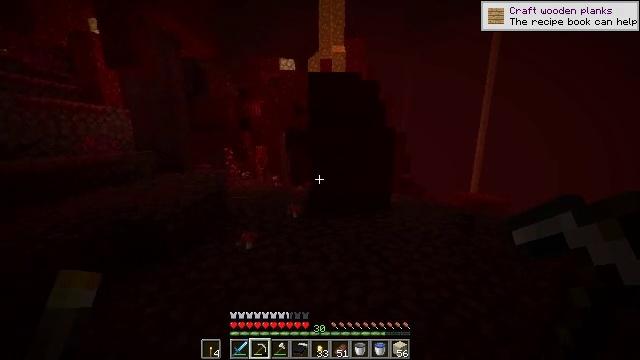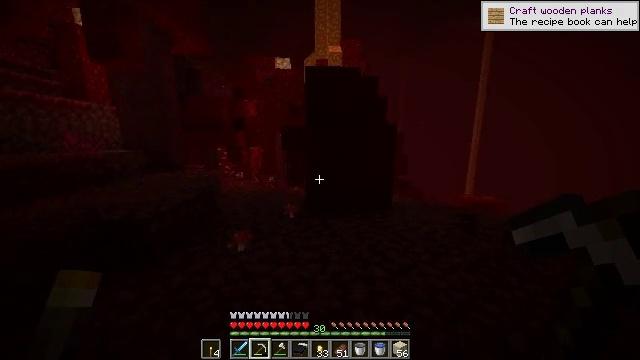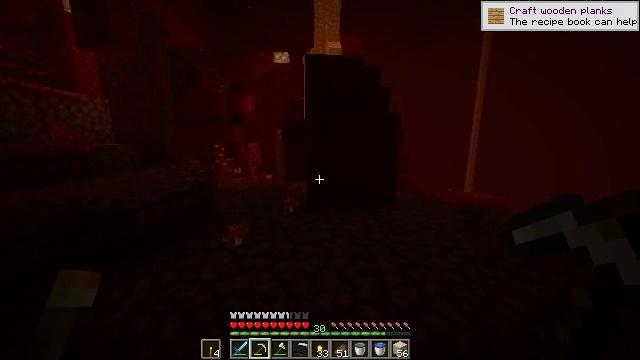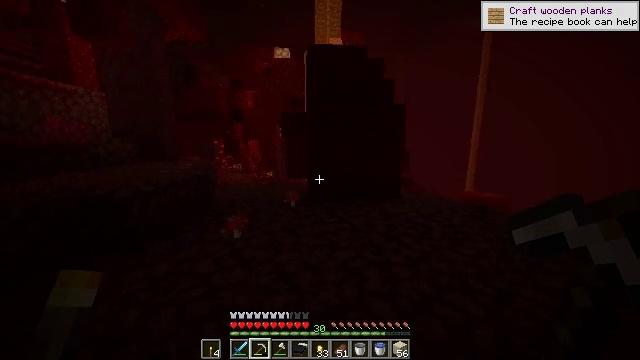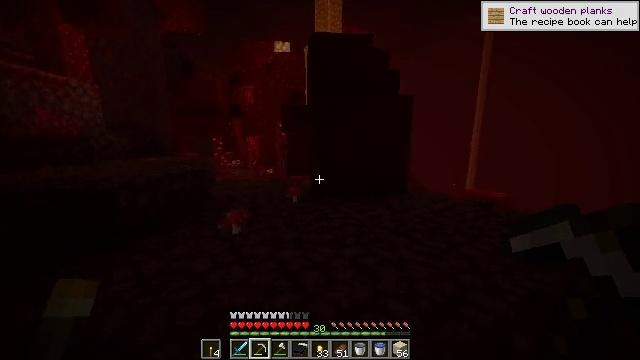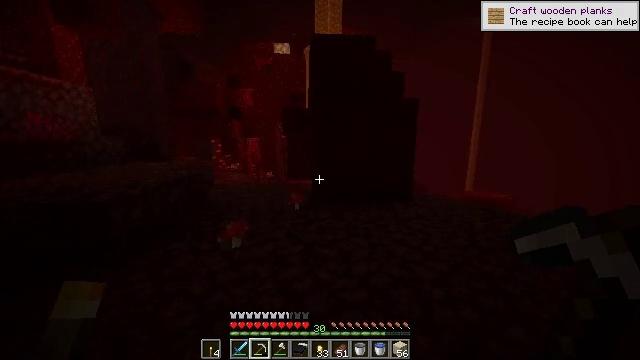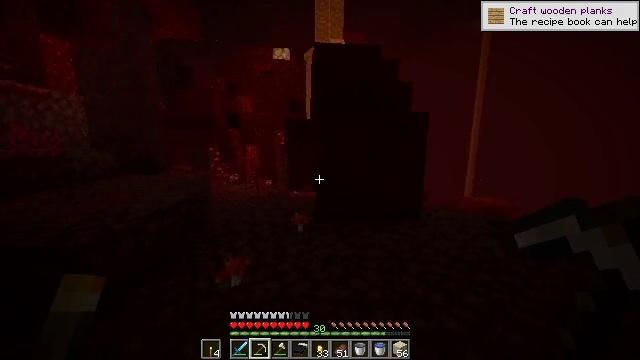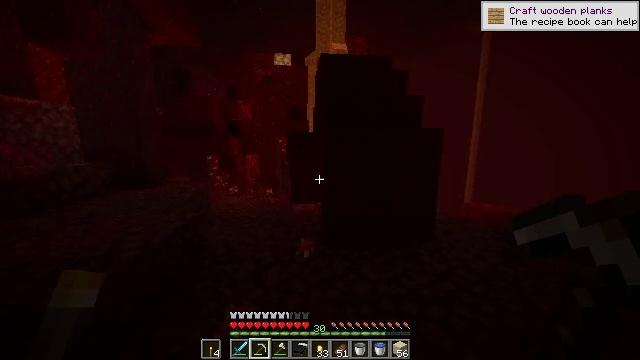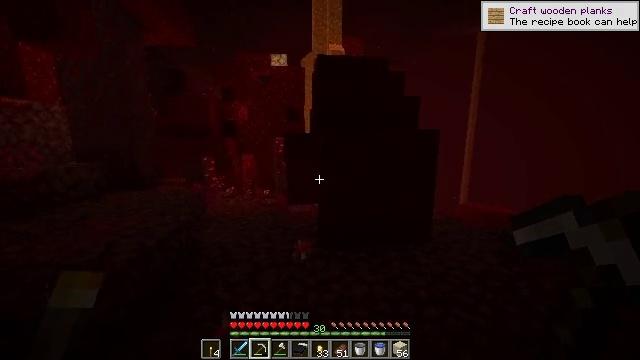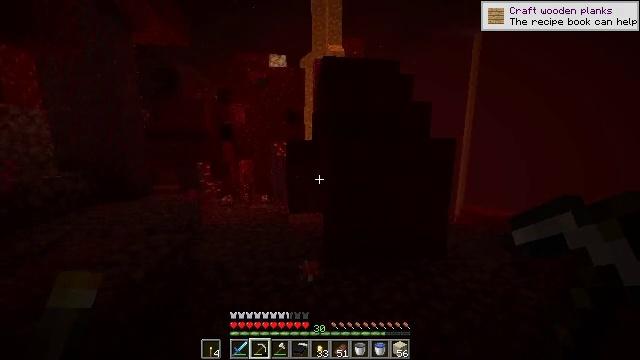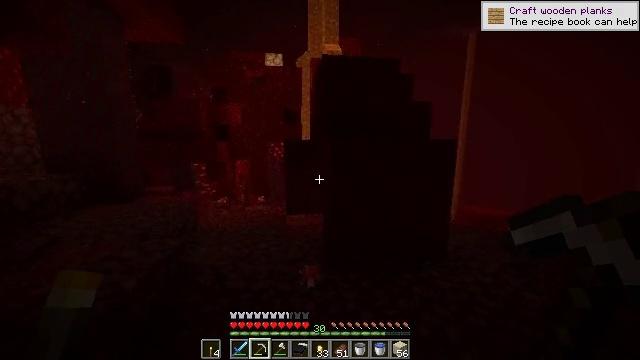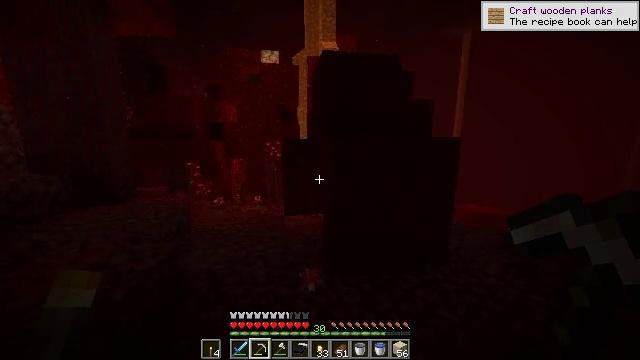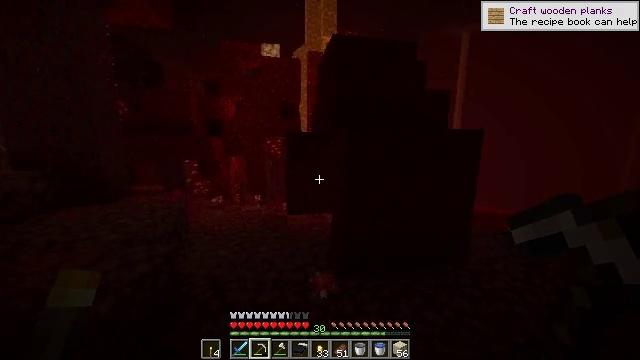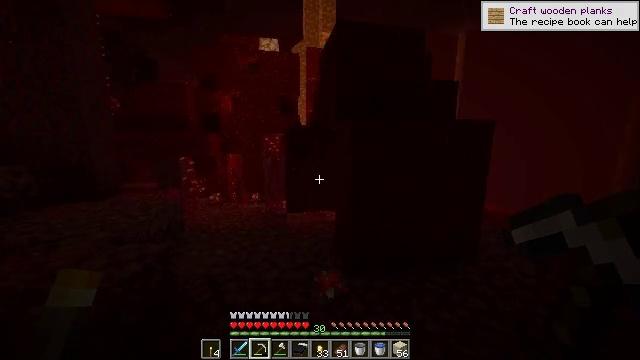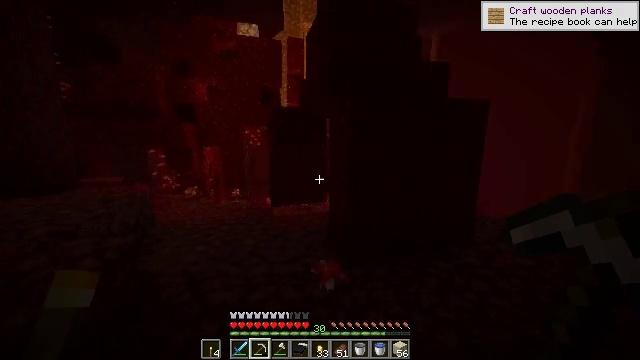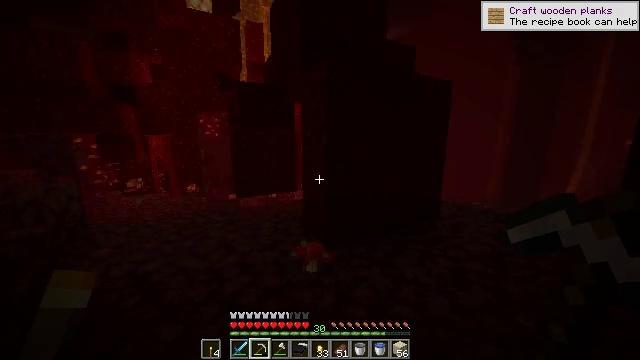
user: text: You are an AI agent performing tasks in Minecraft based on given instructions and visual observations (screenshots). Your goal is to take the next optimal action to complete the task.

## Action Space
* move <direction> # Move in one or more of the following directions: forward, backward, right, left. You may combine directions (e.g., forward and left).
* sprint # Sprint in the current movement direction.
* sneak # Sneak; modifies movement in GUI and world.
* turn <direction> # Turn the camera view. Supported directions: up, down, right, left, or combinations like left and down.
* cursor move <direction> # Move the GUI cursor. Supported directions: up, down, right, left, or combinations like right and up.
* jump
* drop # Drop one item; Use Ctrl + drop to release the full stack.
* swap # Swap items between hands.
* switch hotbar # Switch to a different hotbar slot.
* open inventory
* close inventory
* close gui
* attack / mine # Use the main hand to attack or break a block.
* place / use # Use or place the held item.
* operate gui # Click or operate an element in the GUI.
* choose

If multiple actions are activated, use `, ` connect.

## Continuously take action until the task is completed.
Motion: motion action
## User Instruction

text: Mine nether gold ore in the Nether.
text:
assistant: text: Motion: move forward and move left, sprint, turn right and up, jump
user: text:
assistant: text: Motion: move forward and move left, sprint, jump
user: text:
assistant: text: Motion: move forward and move left, sprint, jump
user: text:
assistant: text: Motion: move forward and move left, sprint, jump
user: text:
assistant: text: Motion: move forward and move left, sprint, jump
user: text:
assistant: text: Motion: move forward and move left, sprint, jump
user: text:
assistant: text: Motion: move forward and move left, sprint, jump
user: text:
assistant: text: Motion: move forward and move left, sprint, jump
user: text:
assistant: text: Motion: move forward and move left, sprint, turn right, jump
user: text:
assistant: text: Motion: move forward and move left, sprint, turn right, jump
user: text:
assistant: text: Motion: move forward and move left, sprint, turn right, jump
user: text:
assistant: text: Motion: move forward and move left, sprint, jump
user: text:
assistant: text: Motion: move forward and move left, sprint, jump
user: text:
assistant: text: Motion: move forward and move left, sprint, turn right
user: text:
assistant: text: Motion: move forward and move left, sprint, turn right
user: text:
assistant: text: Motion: move forward and move left, sprint, turn right and up
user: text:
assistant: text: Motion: move forward and move left, sprint, turn right
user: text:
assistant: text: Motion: move forward and move left, sprint
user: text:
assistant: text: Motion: move forward and move left, sprint
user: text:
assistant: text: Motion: move forward and move left, sprint
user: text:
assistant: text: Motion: move forward and move left, sprint, turn right
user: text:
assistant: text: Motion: move forward and move left, sprint, turn right and down
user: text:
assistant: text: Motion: move forward and move left, sprint, turn right
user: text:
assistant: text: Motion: move forward and move left, sprint, turn right and down
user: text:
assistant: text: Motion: move forward and move right, sprint, turn right and down
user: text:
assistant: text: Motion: move forward and move right, sprint, turn right and down
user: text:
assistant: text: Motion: move forward and move right, sprint, turn right
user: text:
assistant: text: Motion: move forward and move right, sprint, turn right and up
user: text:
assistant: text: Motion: move forward and move right, sprint
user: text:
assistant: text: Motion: move forward and move right, sprint